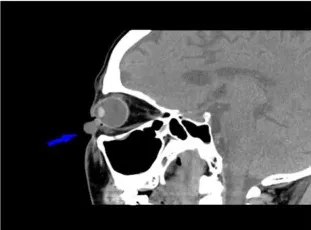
Sagittal plane) shows the relationship between the nodule and surrounding soft tissues (arrows).
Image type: radiology (ct)